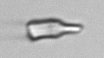
Label: detritus_transparent